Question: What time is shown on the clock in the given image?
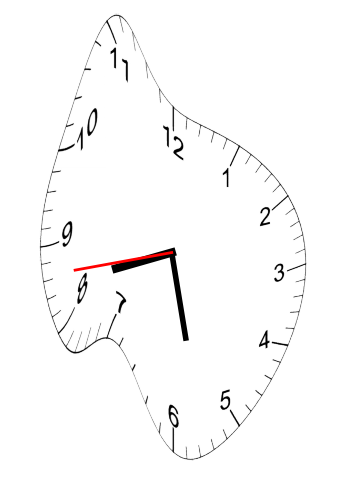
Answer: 08:27:43